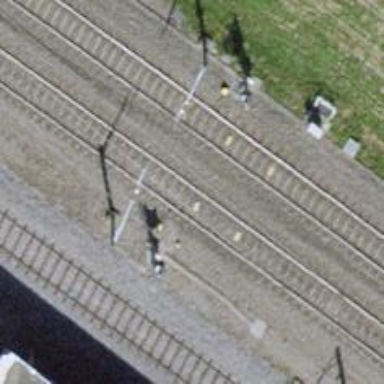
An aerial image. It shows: Railway signal.